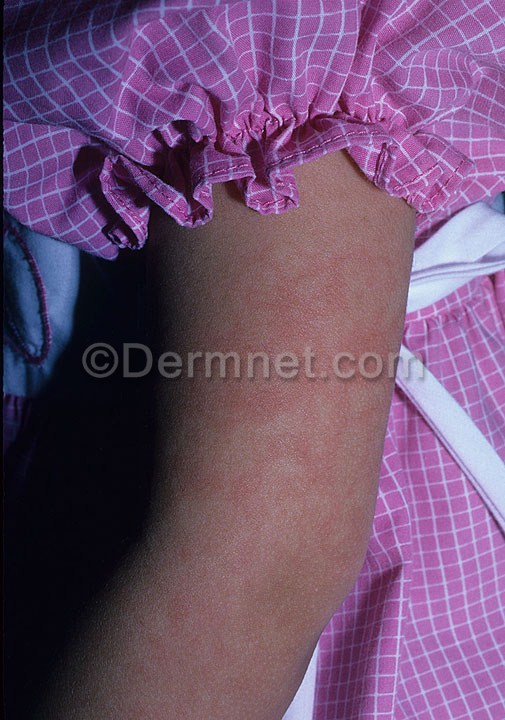
Disease: Exanthems and Drug Eruptions